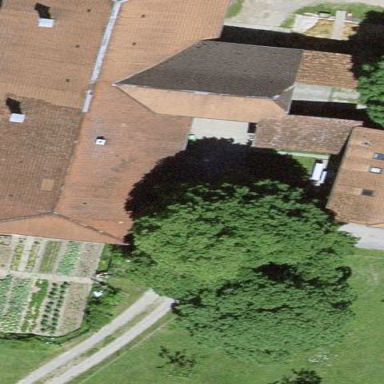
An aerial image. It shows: Farm building.